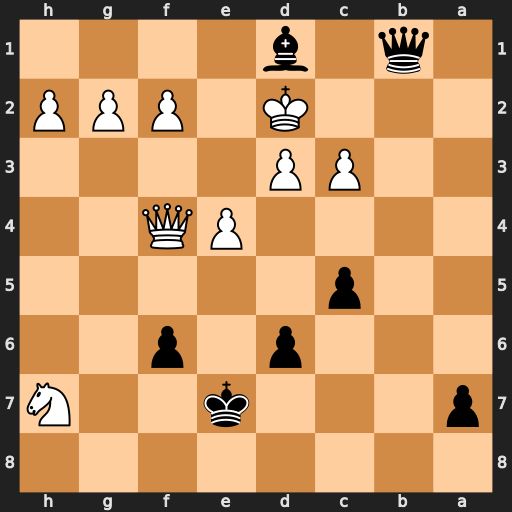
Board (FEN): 8/p3k2N/3p1p2/2p5/4PQ2/2PP4/3K1PPP/1q1b4
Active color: b
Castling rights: -
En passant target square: -
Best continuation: Qc2+ Ke3 Qe2#